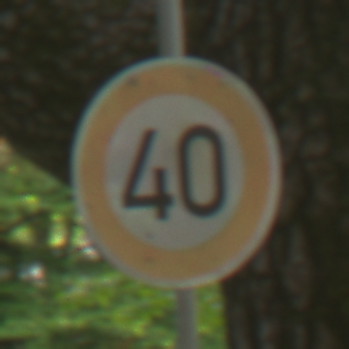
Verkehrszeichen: Geschwindigkeit40
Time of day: MorningAfternoon
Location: Outdoor (RoadRail)
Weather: Clear
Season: NotSpecified
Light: Natural